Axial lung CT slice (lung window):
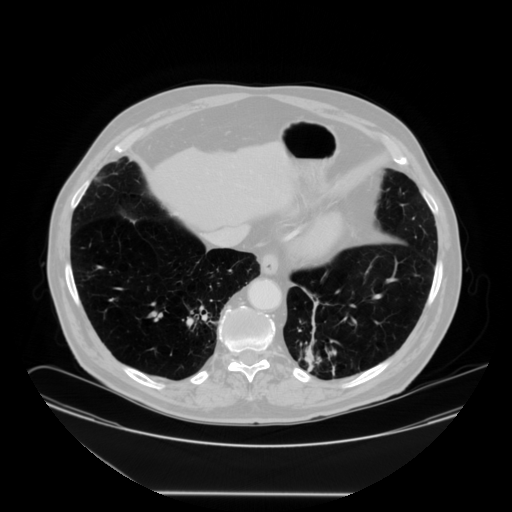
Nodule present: no